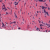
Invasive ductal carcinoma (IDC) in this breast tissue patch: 0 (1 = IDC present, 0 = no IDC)